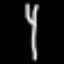
Label: fork